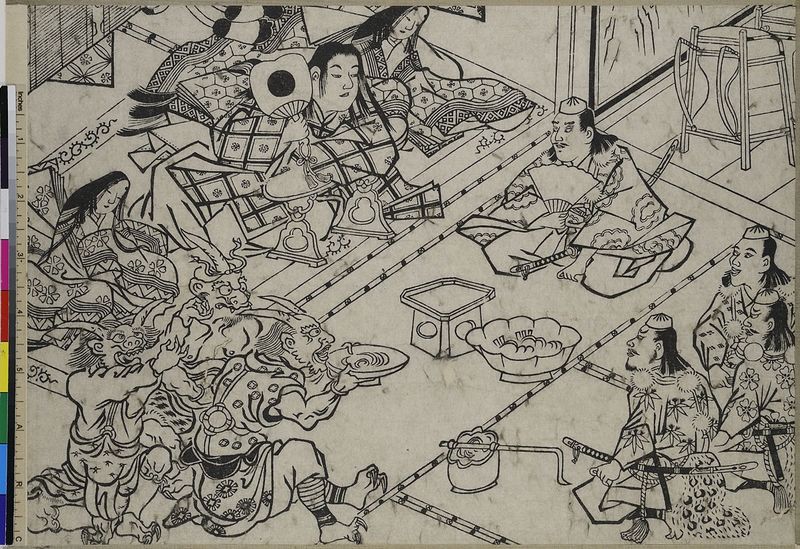
Titel: Shutendoji, Blatt 11
Künstler: Hishikawa Moronobu
Standort: Hamburg
Institution: Museum für Kunst und Gewerbe Hamburg
Schlagwörter: blau, mann, frauen, sitzen, männer, stuhl, zimmer, fächer, gesellschaft, schale, teller, theater, holzschnitt, farbe, linien, quaste, druckgraphik, druckgrafik, schwert, mythologie, orgie, gestalten, china, teufel, fabelwesen, hörner, zeit, lineal, schauspieler, ungeheuer, grotesk, monster, sagen, fabeltier, kimono, trinkgelage, fabeltiere, zwitterwesen, monstrum, edo, reproduktionen, zecherei, druckerzeugnisse, dämon, märchen, oni, shuten